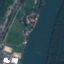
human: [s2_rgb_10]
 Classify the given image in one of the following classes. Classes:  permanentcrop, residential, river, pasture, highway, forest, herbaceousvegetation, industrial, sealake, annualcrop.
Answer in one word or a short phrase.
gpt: River